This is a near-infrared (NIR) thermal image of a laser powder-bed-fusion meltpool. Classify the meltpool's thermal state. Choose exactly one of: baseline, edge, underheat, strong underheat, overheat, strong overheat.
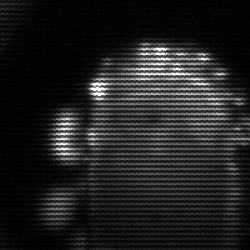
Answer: baseline